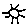
Label: sun